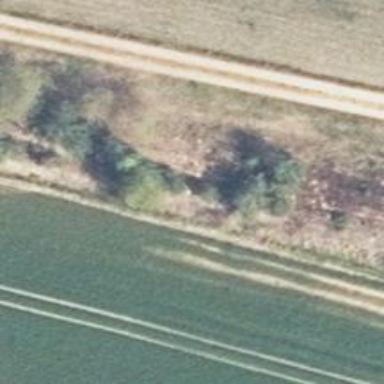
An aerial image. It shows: Hunting stand.